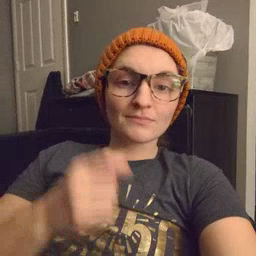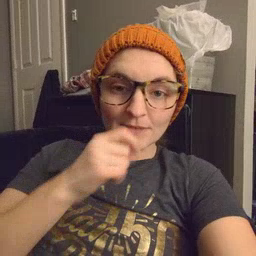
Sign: pen